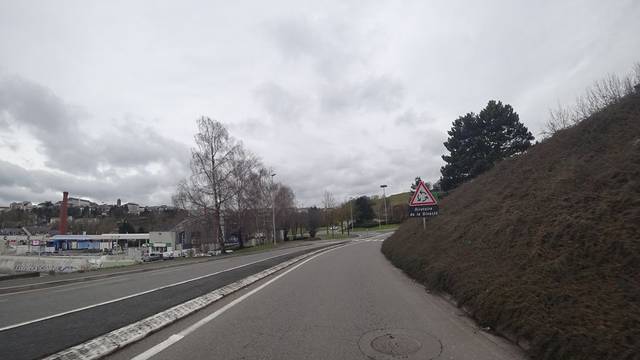
Region: France
Coordinates: 44.363, 2.566